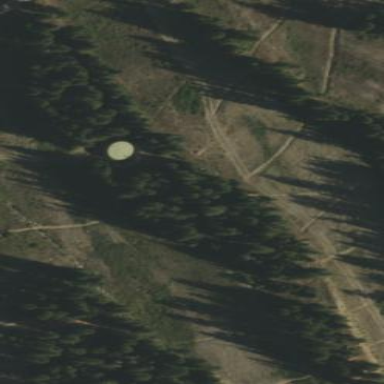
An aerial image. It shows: Evergreen woodland.